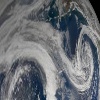
Label: cloud